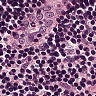
Metastatic tissue present: no